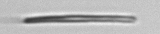
Label: fiber